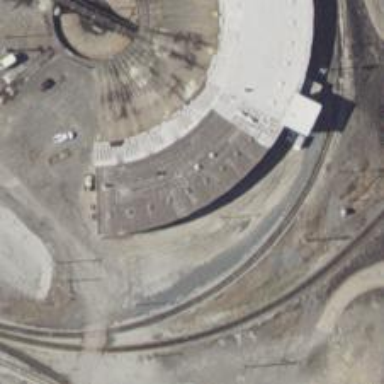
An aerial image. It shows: Railway yard with building passage tunnel.